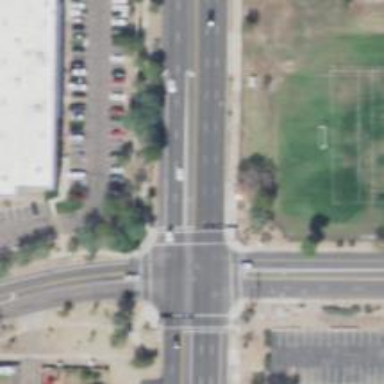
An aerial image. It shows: Solid stop line on the road.